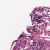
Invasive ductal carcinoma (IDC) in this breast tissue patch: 0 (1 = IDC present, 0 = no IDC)